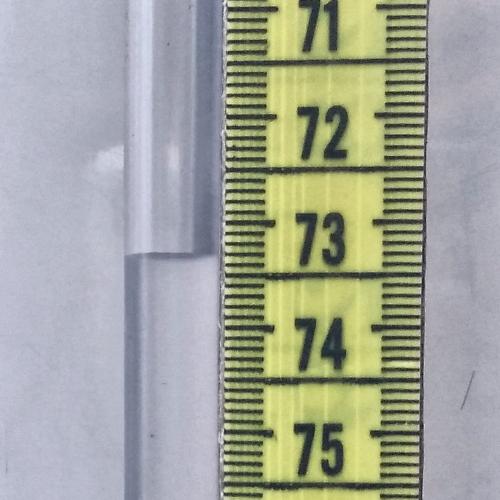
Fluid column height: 73.3 cm